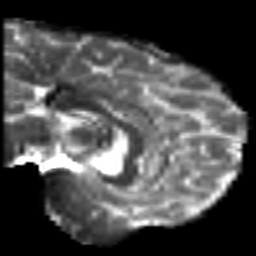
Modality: T2w
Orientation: sagittal
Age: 41
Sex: female
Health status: healthy
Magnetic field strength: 3 T
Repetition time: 7 s
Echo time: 0.0926 s